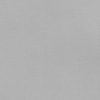
Label: dusty